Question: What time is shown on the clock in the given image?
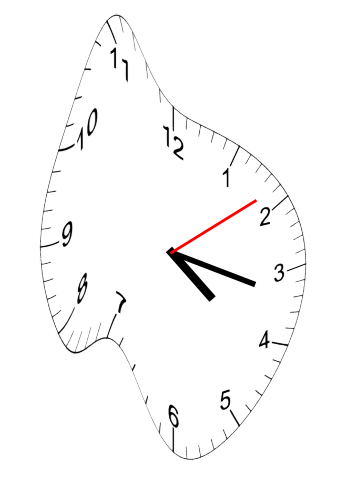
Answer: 04:17:09